Aerial crown-view tile of a tropical tree (Barro Colorado Island, Panama), acquired 20250414:
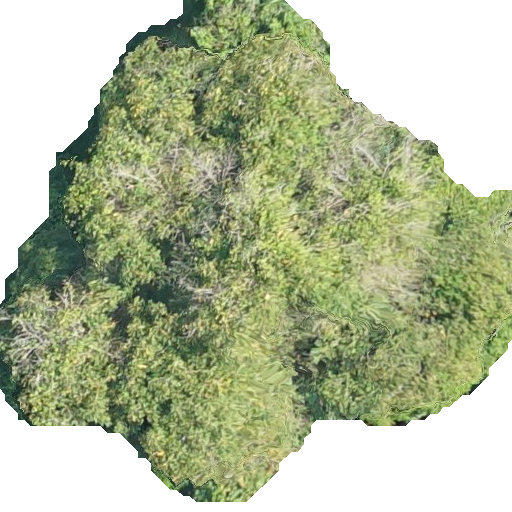
Species: Dipteryx oleifera
GBIF accepted scientific name: Dipteryx oleifera
Crown area: 265.728 m²